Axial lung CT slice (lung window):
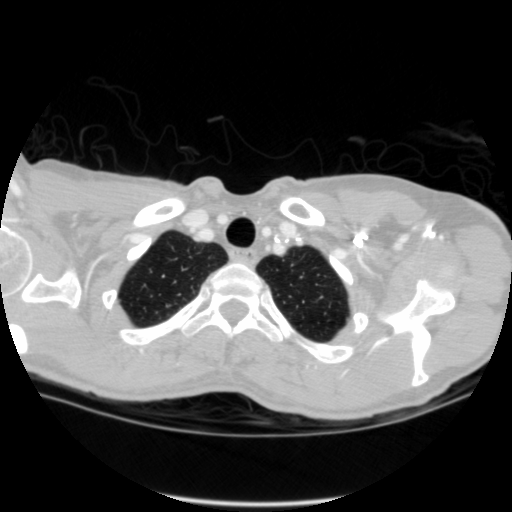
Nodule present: no